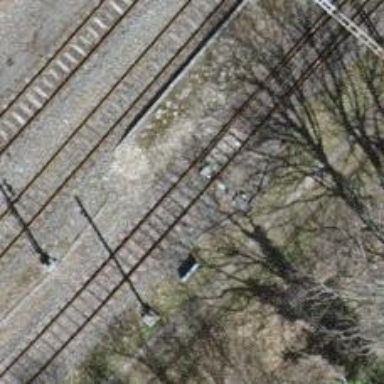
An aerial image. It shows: Rail yard with electrified contact lines for the railway.